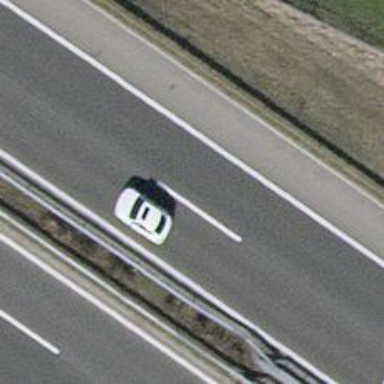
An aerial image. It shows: View of motorway.